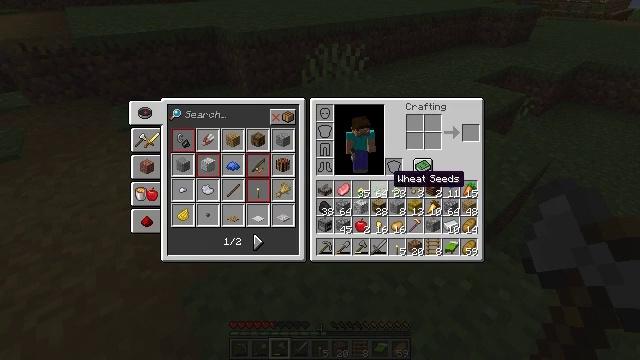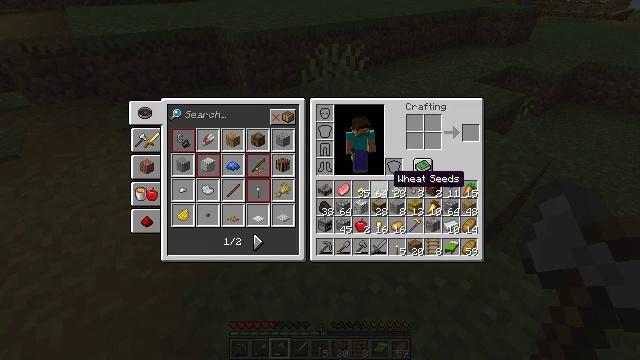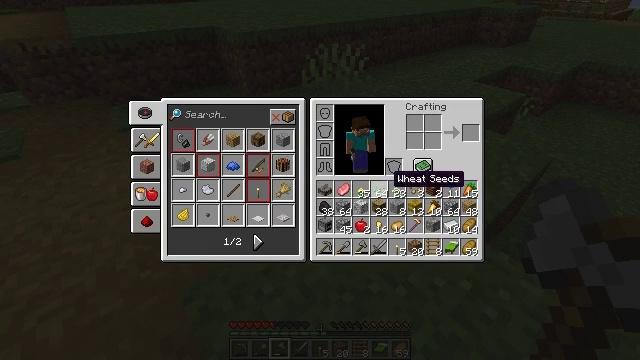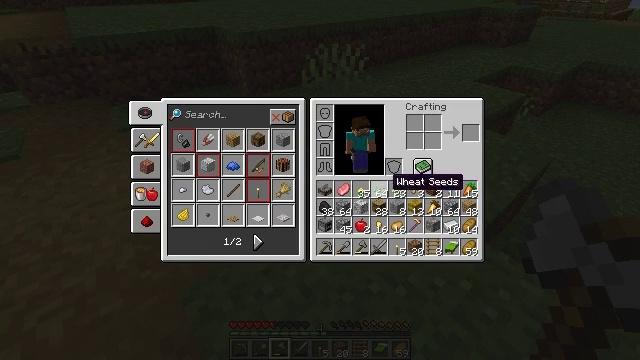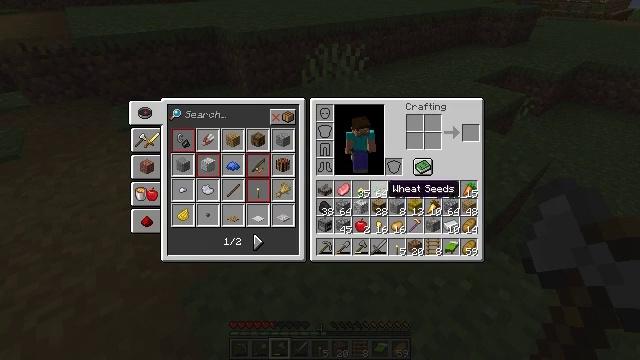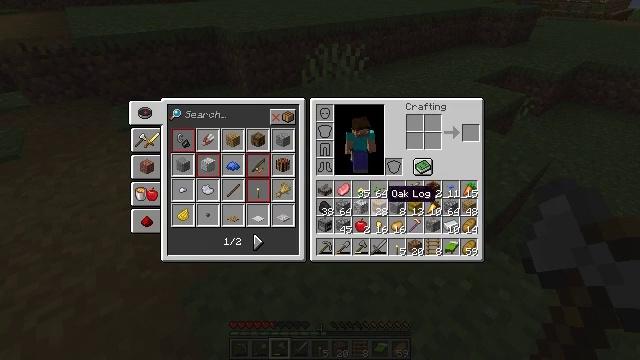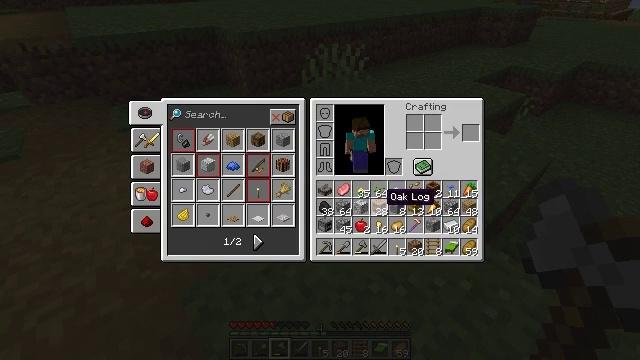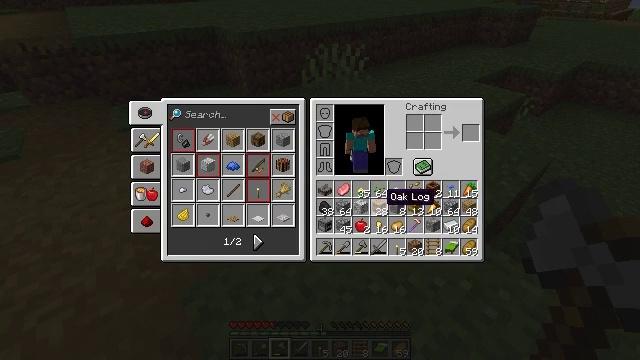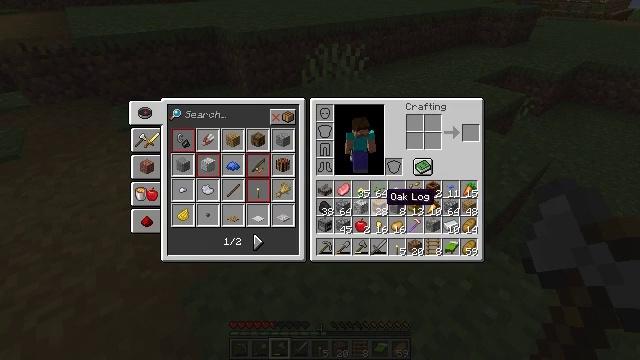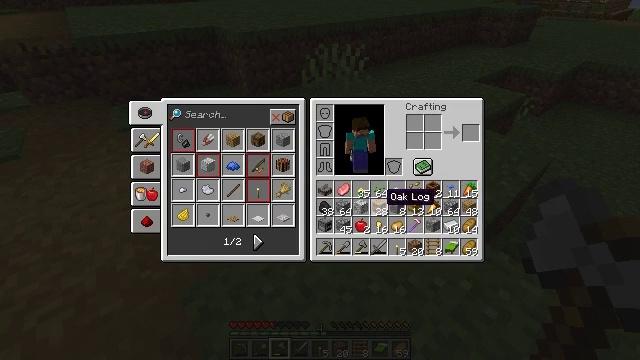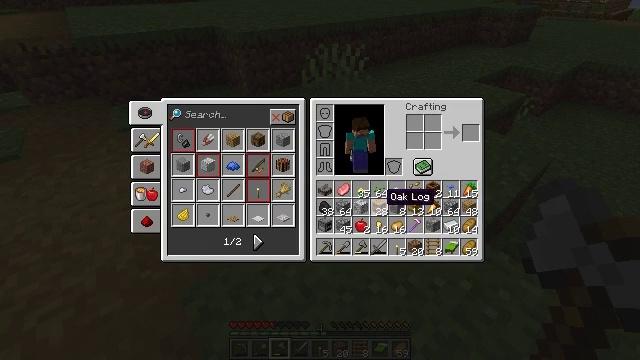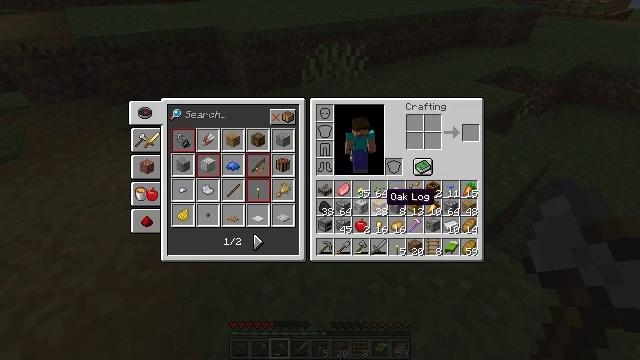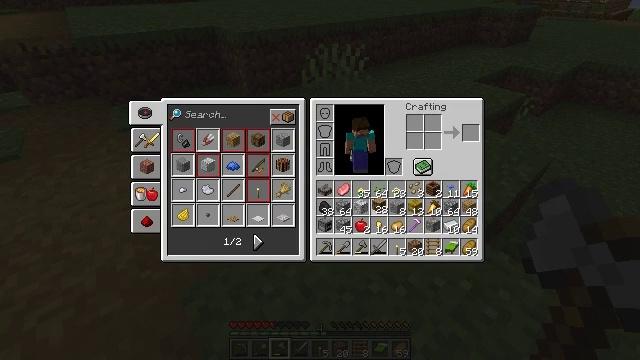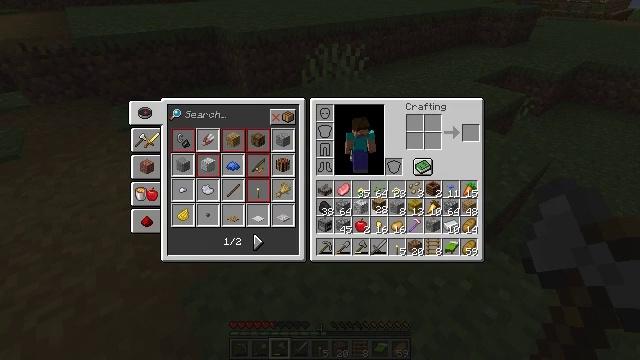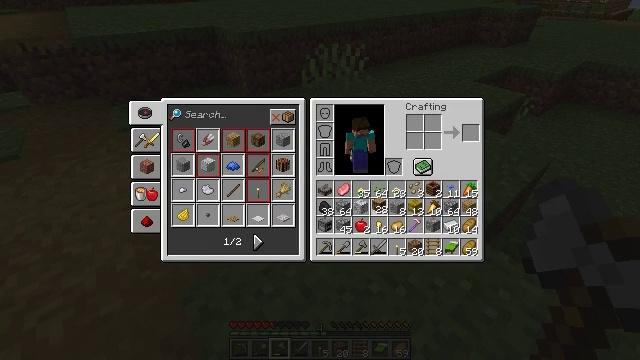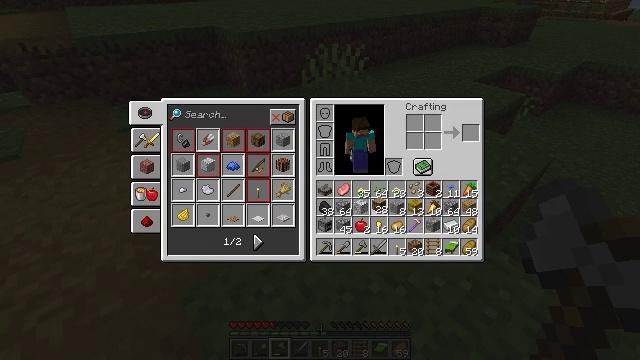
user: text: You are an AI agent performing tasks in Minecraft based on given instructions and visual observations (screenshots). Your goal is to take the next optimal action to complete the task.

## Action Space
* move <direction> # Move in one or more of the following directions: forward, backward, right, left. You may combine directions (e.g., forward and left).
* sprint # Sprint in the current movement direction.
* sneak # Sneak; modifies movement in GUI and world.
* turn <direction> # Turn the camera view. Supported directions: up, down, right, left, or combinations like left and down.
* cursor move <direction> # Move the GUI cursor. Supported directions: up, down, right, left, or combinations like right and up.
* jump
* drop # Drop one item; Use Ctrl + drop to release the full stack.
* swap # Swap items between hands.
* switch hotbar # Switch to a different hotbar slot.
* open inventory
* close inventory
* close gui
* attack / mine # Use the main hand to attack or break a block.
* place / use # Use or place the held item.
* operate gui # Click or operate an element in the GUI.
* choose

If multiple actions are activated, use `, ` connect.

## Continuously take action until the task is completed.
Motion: motion action
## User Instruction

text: Remove a ladder from the inventory.
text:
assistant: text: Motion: no_op
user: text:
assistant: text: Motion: no_op
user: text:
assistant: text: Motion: no_op
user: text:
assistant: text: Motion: cursor move down
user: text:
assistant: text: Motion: no_op
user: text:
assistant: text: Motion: no_op
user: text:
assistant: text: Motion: no_op
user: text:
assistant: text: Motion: no_op
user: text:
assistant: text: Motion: no_op
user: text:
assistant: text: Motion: no_op
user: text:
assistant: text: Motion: no_op
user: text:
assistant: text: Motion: operate gui
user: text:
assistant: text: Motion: operate gui
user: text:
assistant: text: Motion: operate gui
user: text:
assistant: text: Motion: no_op
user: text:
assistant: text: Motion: no_op
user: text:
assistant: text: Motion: no_op
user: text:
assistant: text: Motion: no_op
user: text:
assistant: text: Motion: no_op
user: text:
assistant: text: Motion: no_op
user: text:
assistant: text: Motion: no_op
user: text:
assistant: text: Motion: no_op
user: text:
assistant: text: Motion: no_op
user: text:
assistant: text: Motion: no_op
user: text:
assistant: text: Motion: no_op
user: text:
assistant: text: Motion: no_op
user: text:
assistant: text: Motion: no_op
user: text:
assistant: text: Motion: no_op
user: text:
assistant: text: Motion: no_op
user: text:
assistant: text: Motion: no_op